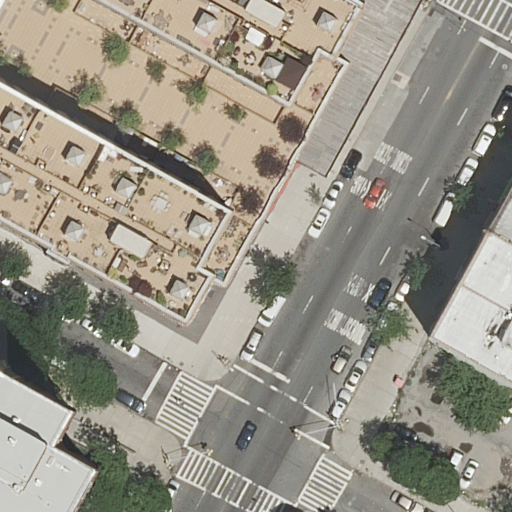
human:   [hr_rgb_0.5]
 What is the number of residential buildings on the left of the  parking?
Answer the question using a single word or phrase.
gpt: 2

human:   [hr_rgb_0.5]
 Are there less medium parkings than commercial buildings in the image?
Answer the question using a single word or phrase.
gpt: no

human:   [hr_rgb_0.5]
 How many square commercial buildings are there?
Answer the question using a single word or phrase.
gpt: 0

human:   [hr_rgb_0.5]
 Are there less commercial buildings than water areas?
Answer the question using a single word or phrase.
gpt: no

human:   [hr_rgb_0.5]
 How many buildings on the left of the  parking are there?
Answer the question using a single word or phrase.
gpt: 2

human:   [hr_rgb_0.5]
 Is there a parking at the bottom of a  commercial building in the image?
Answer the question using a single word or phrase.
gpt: no

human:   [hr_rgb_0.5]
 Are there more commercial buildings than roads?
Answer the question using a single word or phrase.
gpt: no

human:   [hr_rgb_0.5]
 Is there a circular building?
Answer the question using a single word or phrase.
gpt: no

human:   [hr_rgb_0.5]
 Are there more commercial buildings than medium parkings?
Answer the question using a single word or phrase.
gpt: no

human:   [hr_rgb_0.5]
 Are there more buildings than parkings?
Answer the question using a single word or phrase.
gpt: yes

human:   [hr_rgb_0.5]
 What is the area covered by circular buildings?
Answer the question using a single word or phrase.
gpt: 0m2

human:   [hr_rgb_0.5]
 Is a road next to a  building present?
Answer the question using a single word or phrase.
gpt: yes

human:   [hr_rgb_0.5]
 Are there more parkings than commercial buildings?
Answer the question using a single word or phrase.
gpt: yes

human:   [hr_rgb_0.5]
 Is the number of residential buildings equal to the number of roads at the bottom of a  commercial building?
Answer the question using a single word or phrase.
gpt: no

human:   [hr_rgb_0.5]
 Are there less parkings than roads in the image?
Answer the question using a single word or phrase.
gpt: yes

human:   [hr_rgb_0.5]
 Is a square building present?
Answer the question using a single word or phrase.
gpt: no

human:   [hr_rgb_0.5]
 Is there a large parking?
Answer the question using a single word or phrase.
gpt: yes

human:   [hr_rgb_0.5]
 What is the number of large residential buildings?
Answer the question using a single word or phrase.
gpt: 1

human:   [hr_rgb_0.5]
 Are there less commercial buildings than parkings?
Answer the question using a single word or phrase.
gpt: yes

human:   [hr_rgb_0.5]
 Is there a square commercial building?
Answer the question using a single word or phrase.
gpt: no

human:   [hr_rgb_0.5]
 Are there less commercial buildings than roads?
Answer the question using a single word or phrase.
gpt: yes

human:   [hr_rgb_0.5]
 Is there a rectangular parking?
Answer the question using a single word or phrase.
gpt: yes

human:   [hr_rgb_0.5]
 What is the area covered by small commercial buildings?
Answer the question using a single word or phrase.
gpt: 0m2

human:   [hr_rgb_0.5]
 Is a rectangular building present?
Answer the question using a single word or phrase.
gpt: yes

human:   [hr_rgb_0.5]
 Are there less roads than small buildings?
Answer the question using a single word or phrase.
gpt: no

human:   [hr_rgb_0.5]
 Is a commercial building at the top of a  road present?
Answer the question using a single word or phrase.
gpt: no

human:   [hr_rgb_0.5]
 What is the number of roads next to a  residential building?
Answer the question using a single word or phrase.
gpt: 2

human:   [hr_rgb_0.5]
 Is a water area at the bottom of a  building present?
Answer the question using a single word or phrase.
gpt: no

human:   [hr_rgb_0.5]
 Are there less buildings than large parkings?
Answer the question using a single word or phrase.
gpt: no

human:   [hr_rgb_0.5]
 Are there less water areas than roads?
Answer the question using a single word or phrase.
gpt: yes

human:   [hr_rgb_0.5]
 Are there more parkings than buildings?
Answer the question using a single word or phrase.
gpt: no

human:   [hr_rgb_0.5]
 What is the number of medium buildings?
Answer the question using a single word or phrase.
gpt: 3

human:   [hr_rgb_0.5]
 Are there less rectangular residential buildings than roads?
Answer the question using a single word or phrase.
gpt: no

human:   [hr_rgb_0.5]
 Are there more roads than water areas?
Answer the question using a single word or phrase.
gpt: yes

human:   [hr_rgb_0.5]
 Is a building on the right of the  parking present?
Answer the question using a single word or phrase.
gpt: yes

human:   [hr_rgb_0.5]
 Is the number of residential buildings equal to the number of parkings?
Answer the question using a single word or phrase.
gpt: no